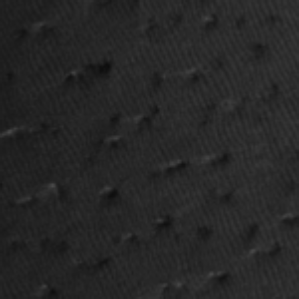
Label: frost